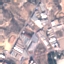
Land use / land cover class: Industrial